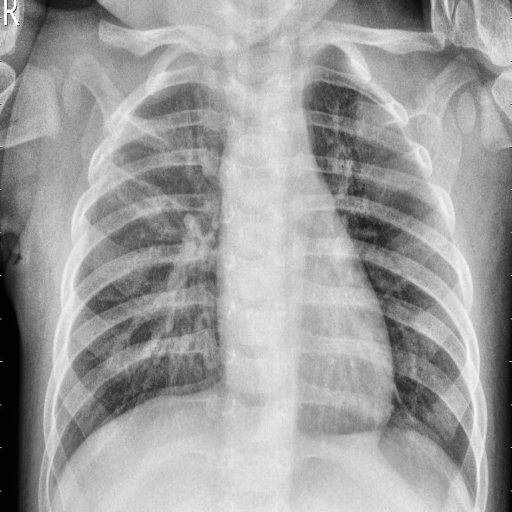
Finding: PNEUMONIA